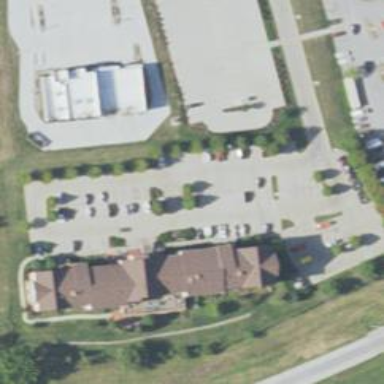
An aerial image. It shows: Parking area.